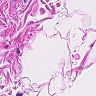
Metastatic tissue present: no